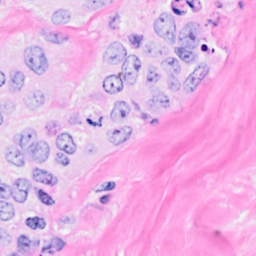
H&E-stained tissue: Breast